Aerial crown-view tile of a tropical tree (Barro Colorado Island, Panama), acquired 20240611:
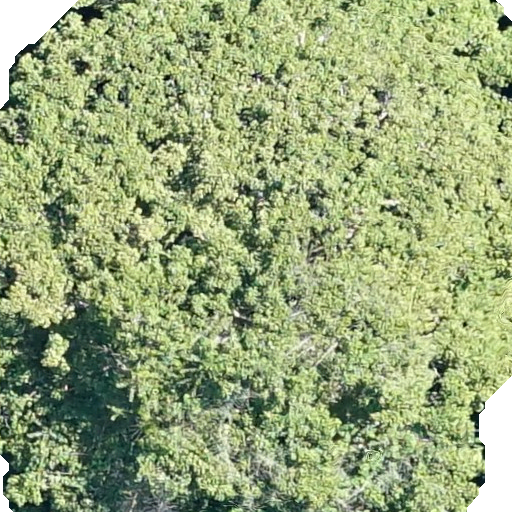
Species: Sterculia apetala
GBIF accepted scientific name: Sterculia apetala
Crown area: 545.532 m²